Field crop: tomato
Growth stage: 2
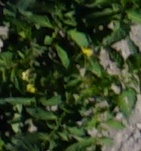
Species: tomato